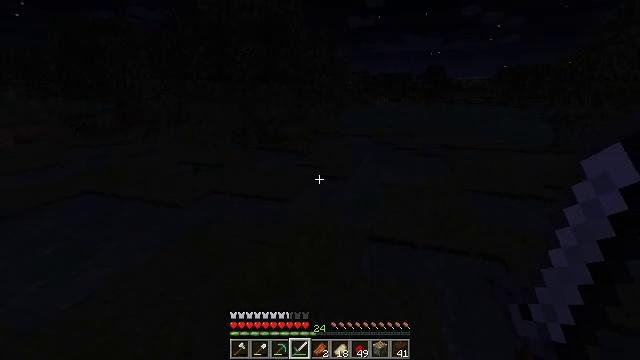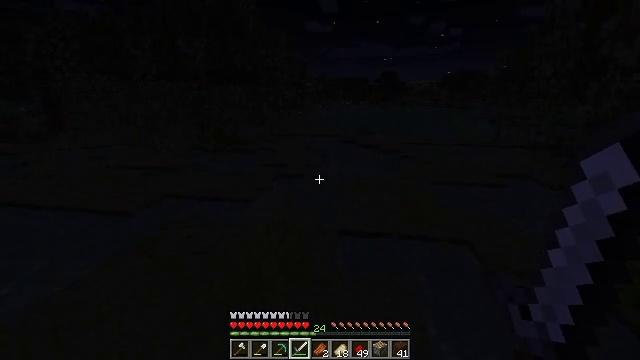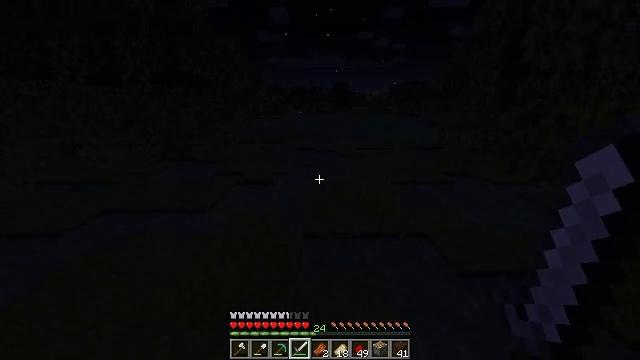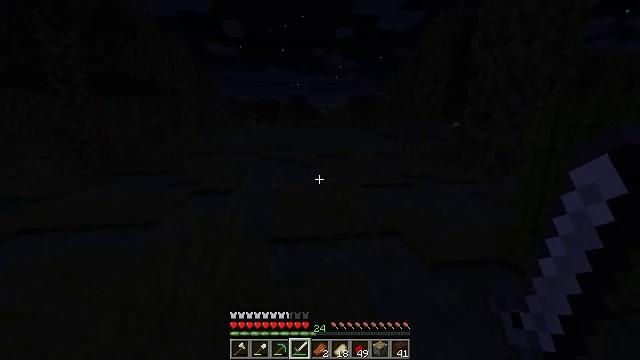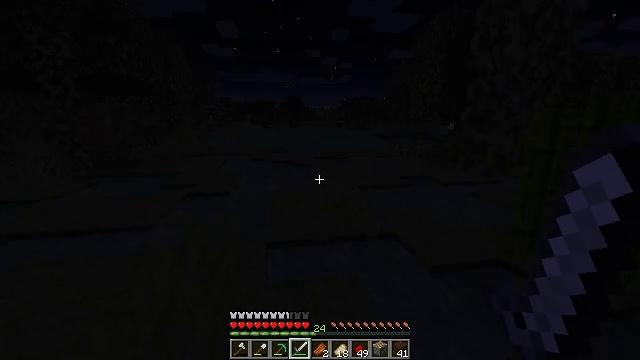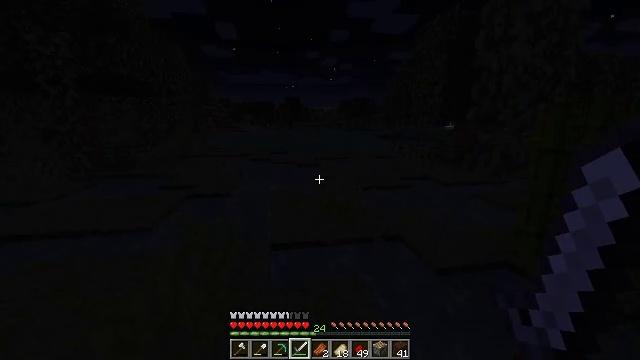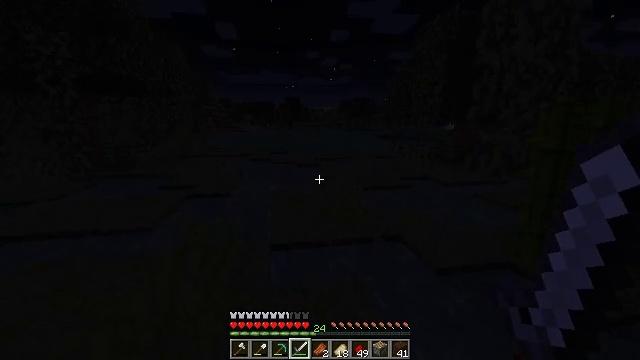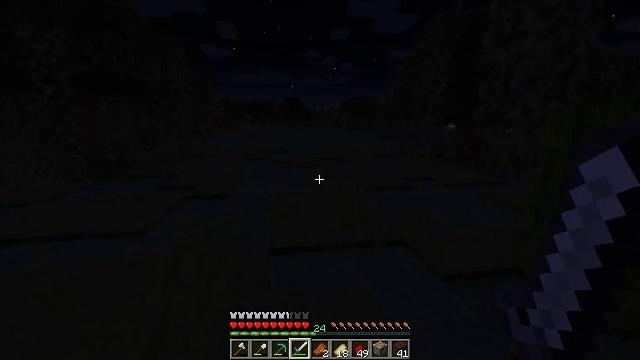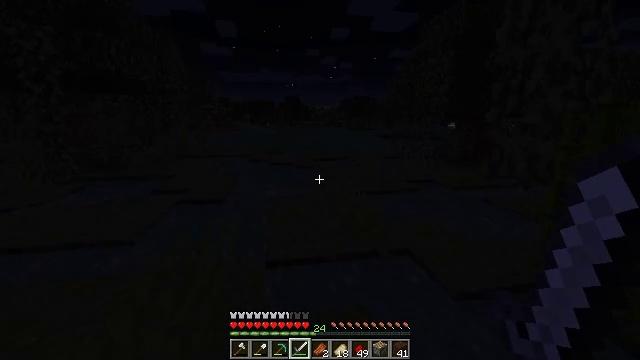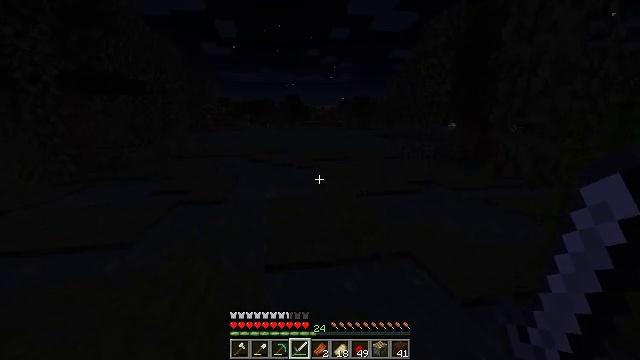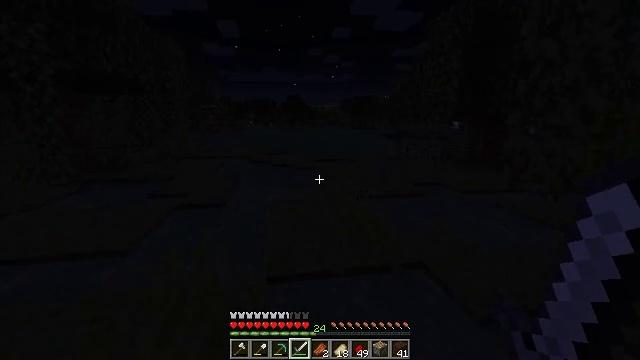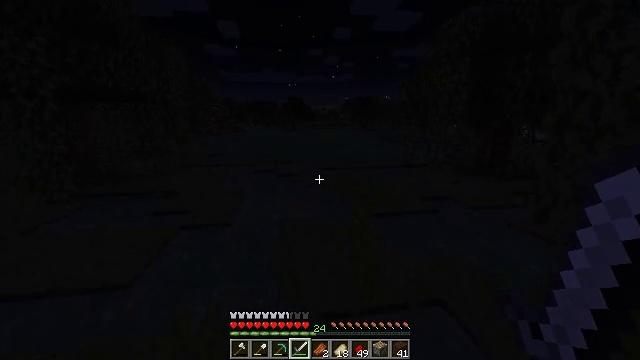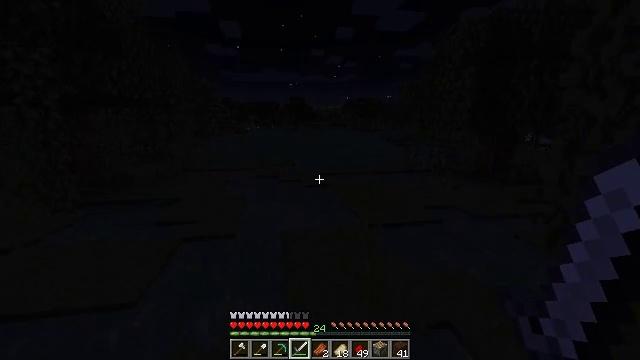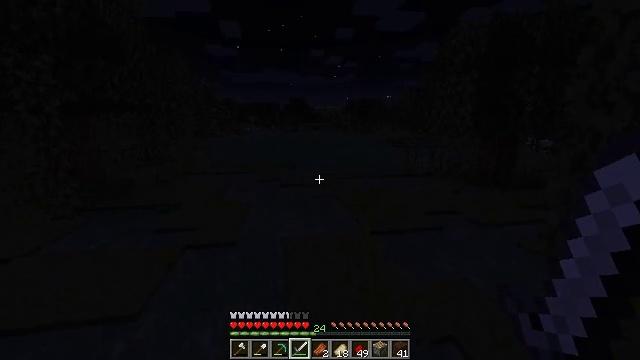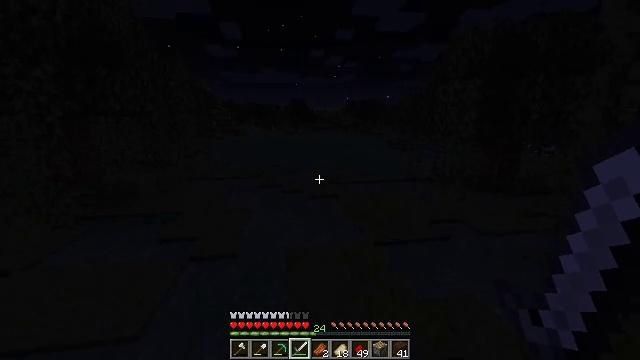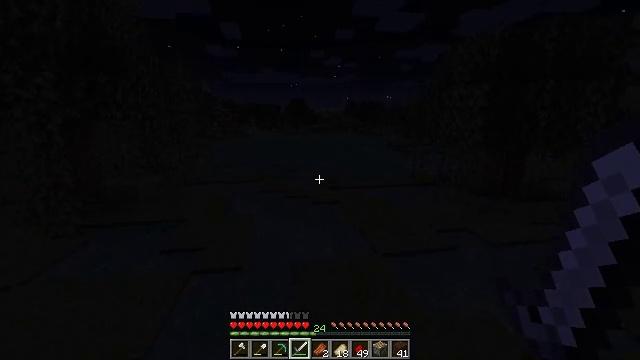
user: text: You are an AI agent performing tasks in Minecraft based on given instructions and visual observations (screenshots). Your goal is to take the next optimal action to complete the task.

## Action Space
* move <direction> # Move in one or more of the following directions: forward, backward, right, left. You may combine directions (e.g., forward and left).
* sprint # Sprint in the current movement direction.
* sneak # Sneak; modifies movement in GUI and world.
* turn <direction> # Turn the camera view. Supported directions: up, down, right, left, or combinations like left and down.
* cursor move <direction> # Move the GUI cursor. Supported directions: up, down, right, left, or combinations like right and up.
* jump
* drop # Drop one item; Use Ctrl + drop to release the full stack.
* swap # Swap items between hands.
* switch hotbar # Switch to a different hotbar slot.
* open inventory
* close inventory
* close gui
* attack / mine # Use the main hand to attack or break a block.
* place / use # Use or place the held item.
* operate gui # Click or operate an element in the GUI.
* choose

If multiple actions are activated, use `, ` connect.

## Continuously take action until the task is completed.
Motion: motion action
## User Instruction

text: Combat the slime.
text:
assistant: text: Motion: move forward, turn right
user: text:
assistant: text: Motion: turn right and up
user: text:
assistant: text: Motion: turn right and up
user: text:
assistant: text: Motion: turn right
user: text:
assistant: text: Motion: no_op
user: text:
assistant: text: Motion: move forward
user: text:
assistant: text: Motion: move forward
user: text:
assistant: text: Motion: move forward
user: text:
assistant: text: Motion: move forward
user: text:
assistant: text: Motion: move forward and move left
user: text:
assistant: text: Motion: move forward and move left, jump
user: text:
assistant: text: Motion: move forward and move left, jump
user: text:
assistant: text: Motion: move forward and move left, jump
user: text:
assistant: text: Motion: move forward and move left, jump
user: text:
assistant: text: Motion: move forward and move left
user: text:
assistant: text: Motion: move forward and move left
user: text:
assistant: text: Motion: no_op
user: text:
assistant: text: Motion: turn right
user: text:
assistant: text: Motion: turn right
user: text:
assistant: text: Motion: turn right
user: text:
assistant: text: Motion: turn right
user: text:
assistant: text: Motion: move left, turn right
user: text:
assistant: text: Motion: move left, turn right and up
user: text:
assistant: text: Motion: move left, turn right and up
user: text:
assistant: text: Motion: move left, turn right
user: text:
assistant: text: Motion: move left
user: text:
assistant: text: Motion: no_op
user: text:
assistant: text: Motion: no_op
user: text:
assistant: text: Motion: no_op
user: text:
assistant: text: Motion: no_op